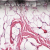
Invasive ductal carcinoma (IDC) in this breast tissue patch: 0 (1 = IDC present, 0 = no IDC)